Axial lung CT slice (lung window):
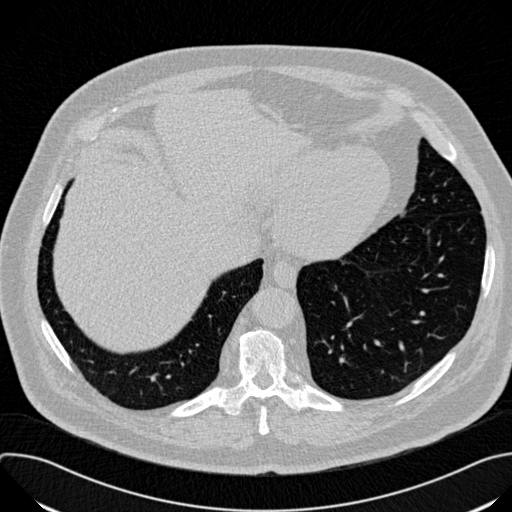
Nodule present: no